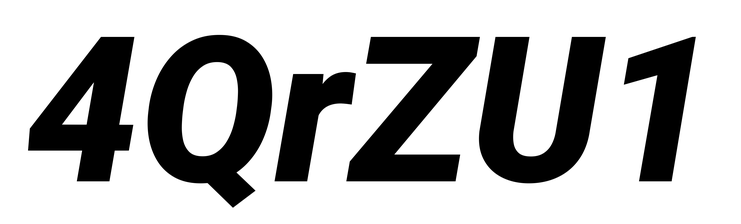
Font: Roboto-Italic_Black_Italic